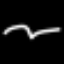
Label: squiggle